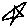
Label: star